Question: I have some timeline based animation. Some symbol is sitting on its layer on many keyframes and has no instance name. Now i want to give it an instance name.
Is there a way to achieve it without passing on every keyframe and manually setting symbol's name?
PS: Using of "Edit multiple frames" somehow doesn't helps , instance name field simply disappears:

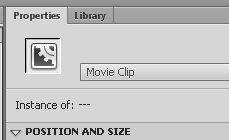
Answer: Have you tried <URL>?